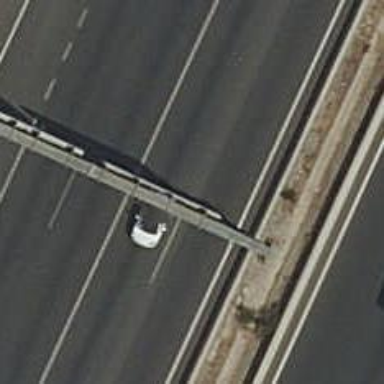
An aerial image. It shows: Asphalt motorway.